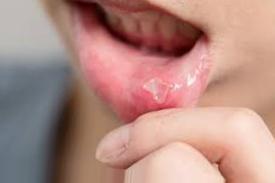
Condition: Mouth Ulcer